RGB frame:
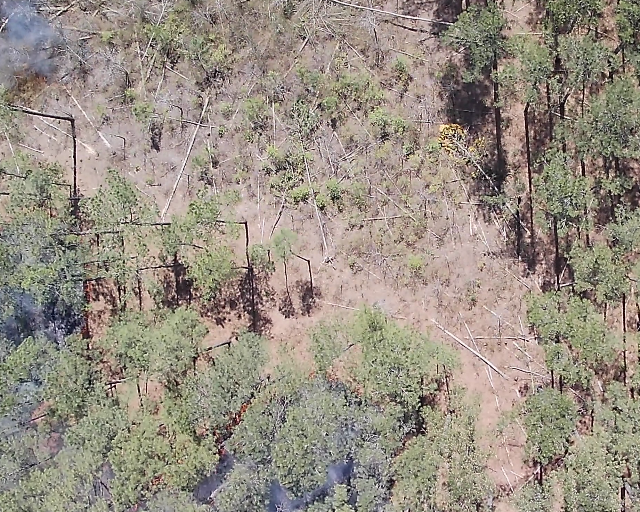
Thermal frame:
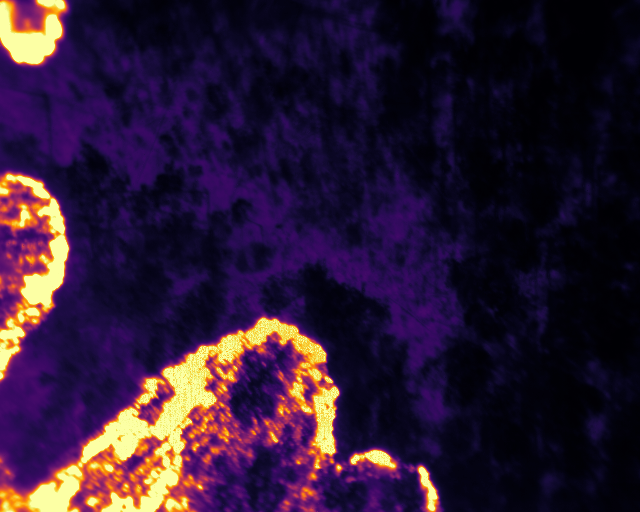
Captured: 2026-02-27 02:36:18
Pixels at or above 80 °C: 44134 (fraction of frame: 0.1347)